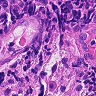
Metastatic tissue present: no